Aerial crown-view tile of a tropical tree (Barro Colorado Island, Panama), acquired 20250124:
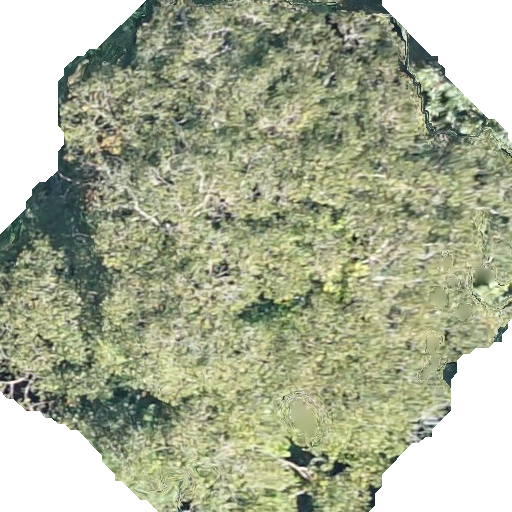
Species: Dipteryx oleifera
GBIF accepted scientific name: Dipteryx oleifera
Crown area: 336.409 m²